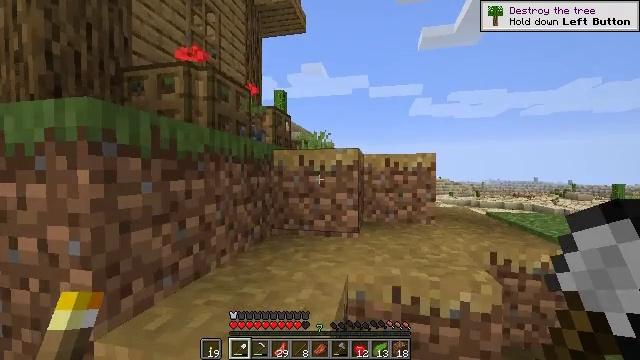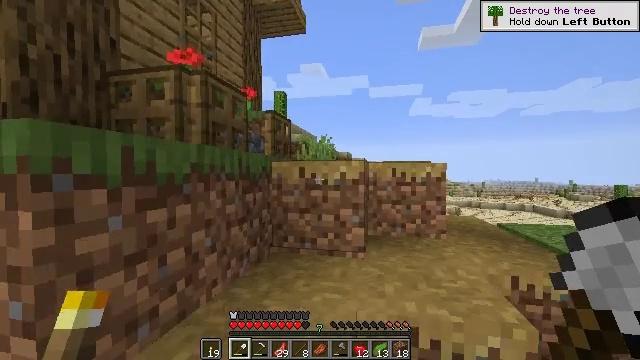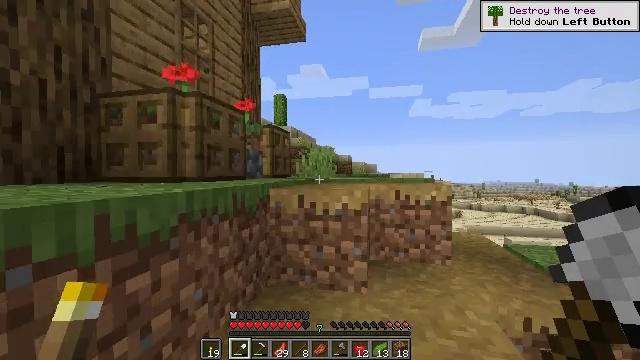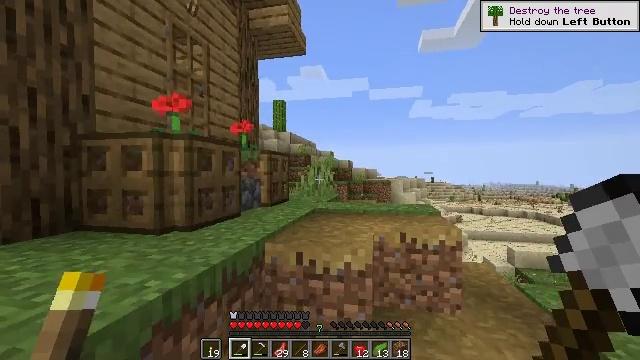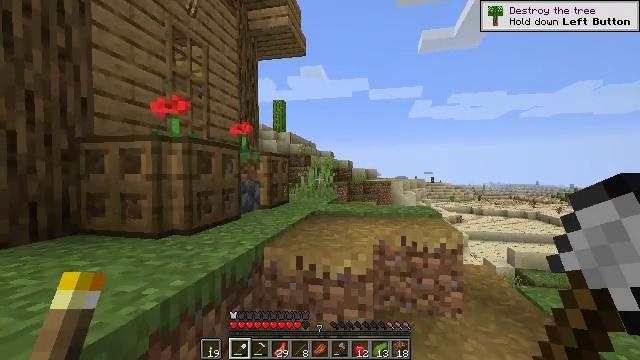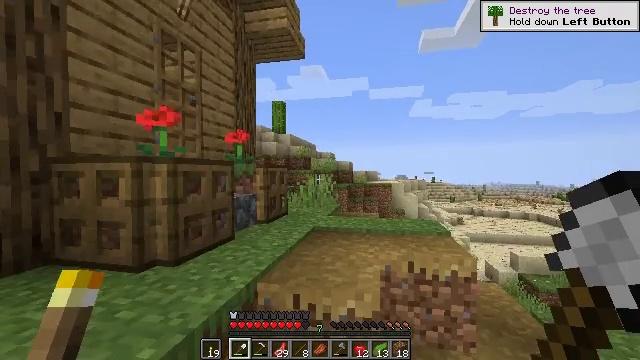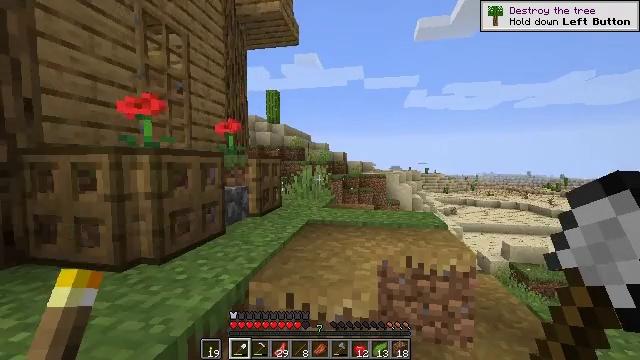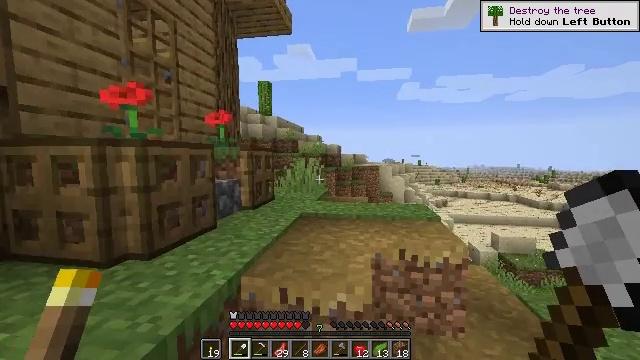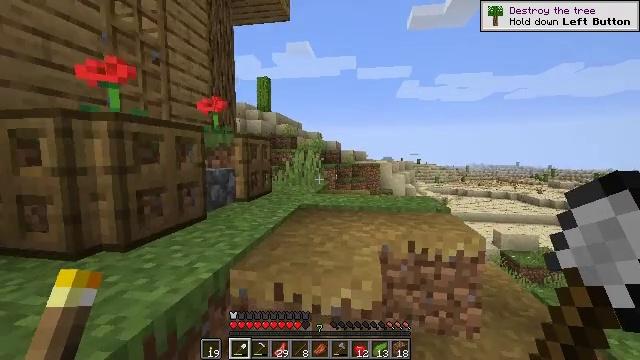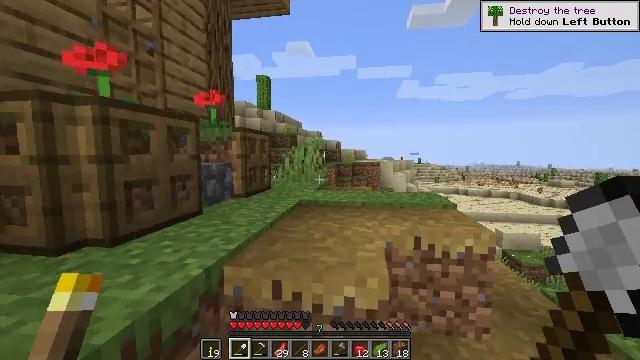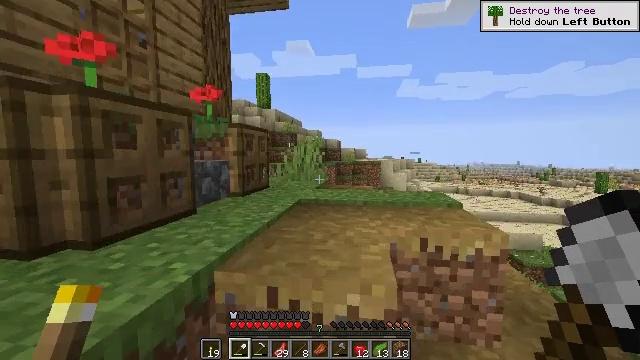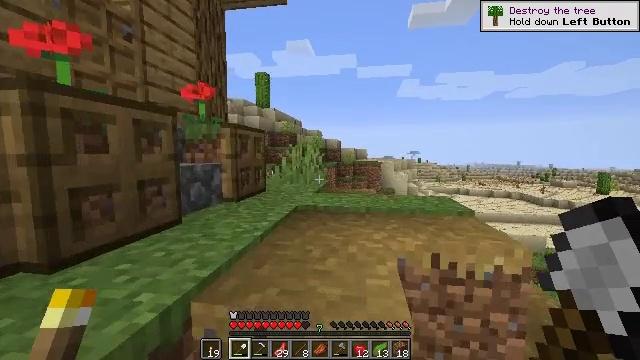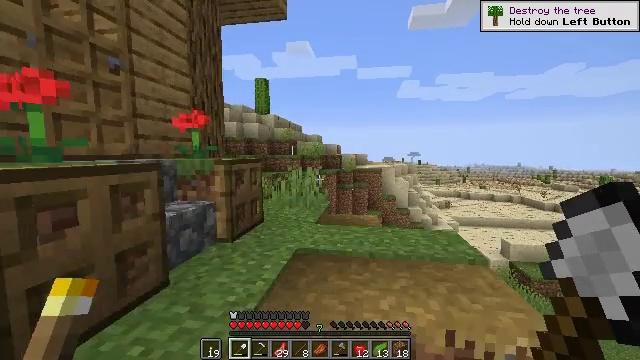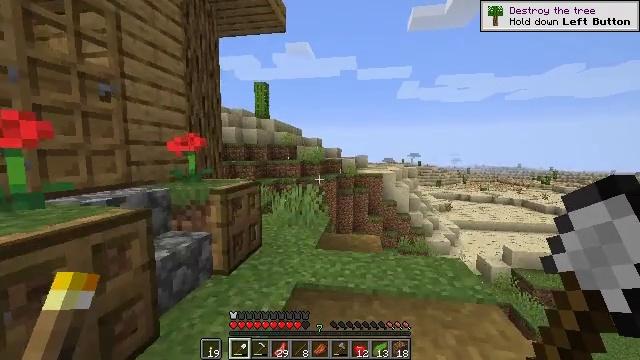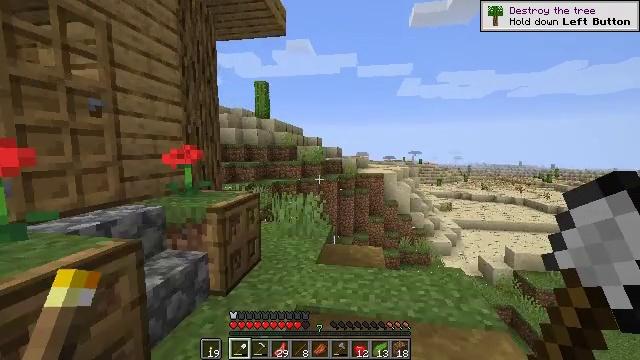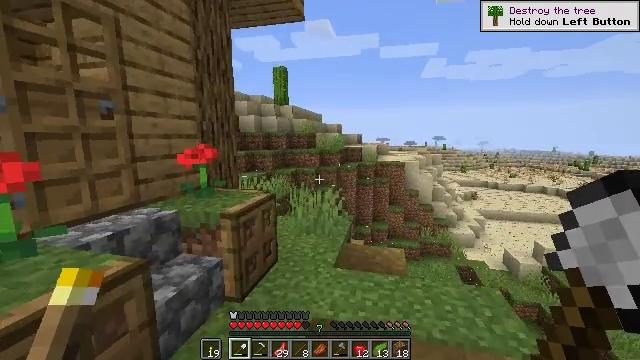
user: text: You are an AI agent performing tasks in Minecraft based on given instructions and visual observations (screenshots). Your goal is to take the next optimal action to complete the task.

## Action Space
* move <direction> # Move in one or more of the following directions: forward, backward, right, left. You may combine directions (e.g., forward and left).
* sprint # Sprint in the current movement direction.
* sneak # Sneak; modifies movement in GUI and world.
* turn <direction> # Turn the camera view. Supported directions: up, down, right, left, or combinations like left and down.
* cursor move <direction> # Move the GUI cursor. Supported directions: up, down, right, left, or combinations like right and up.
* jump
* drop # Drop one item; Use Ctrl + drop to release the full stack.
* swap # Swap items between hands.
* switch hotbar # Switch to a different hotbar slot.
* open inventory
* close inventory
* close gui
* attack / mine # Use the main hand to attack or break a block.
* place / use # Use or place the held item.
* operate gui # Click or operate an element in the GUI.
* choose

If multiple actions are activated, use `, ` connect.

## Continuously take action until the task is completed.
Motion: motion action
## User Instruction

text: Retrieve the white bed for later use.
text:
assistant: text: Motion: move forward, sprint, jump
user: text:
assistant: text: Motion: move forward, jump
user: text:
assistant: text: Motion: move forward, jump
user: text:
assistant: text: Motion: move forward, jump
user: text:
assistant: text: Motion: move forward, jump
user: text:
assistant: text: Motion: move forward, turn right and down, jump
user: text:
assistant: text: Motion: move forward, turn right and down, jump
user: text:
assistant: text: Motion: move forward, jump
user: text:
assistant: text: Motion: move forward, sprint, jump
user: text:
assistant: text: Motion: move forward, sprint, jump
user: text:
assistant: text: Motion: move forward, sprint, jump
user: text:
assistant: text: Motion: move forward, sprint, jump
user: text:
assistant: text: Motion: move forward, sprint, jump
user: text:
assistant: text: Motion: move forward, jump
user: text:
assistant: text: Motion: move forward, turn left and down, jump
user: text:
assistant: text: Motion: move forward, turn left and down, jump
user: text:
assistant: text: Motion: move forward, turn left and down, jump
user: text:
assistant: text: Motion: move forward, turn left
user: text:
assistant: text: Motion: move forward, turn left
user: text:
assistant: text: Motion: move forward, turn left
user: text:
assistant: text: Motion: move forward, turn left and up
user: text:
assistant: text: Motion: move forward, turn left and up
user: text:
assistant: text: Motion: move forward and move right, turn left and up
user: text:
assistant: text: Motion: move forward and move right, turn left and up
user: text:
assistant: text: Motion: move forward and move right, turn left and up
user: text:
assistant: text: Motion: move forward, turn left and up
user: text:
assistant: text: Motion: move forward
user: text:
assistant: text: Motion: turn left, use / place
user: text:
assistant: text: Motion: turn left, use / place
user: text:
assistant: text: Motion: use / place